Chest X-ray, AP view. Patient: 43 years old, sex F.
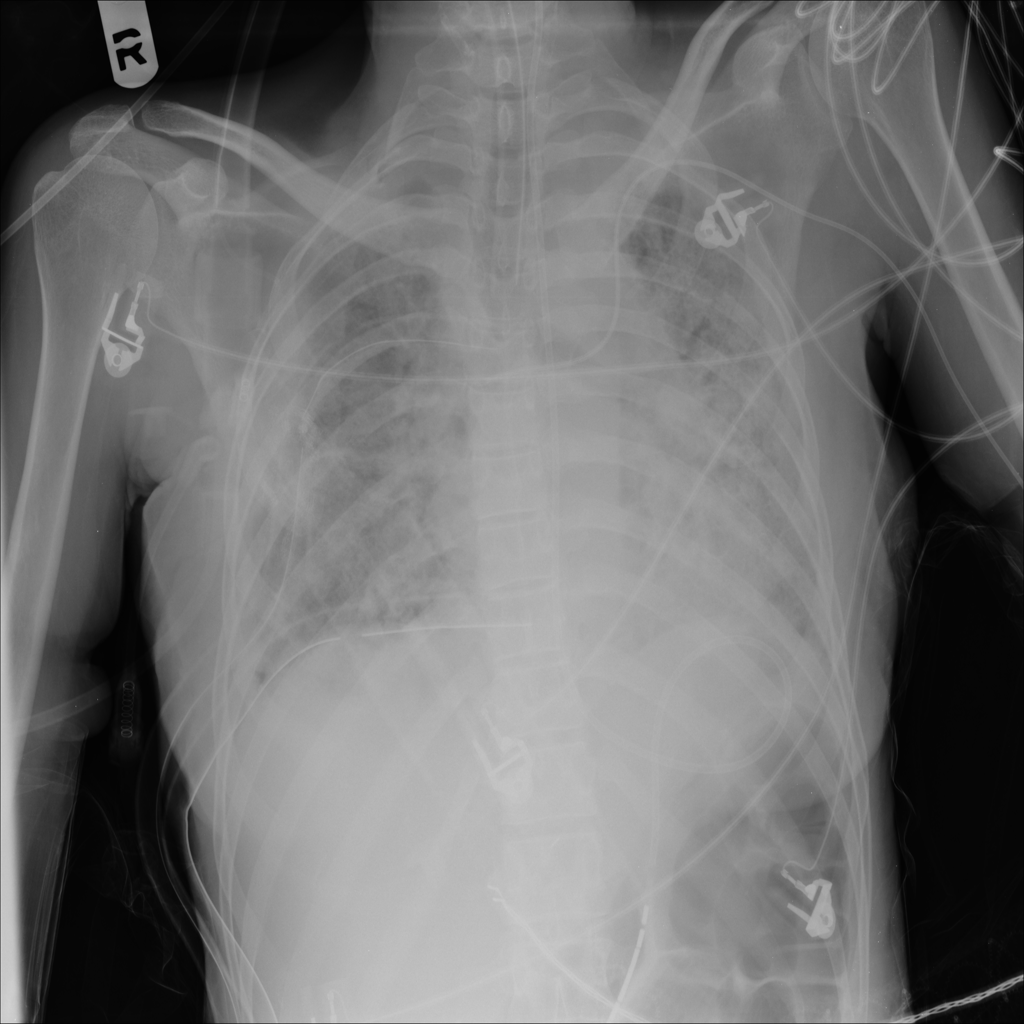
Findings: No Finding